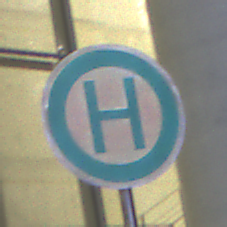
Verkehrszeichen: Haltestelle
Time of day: Night
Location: Outdoor (Urban)
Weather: PartlyCloudy
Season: NotSpecified
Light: Artificial